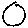
Label: circle